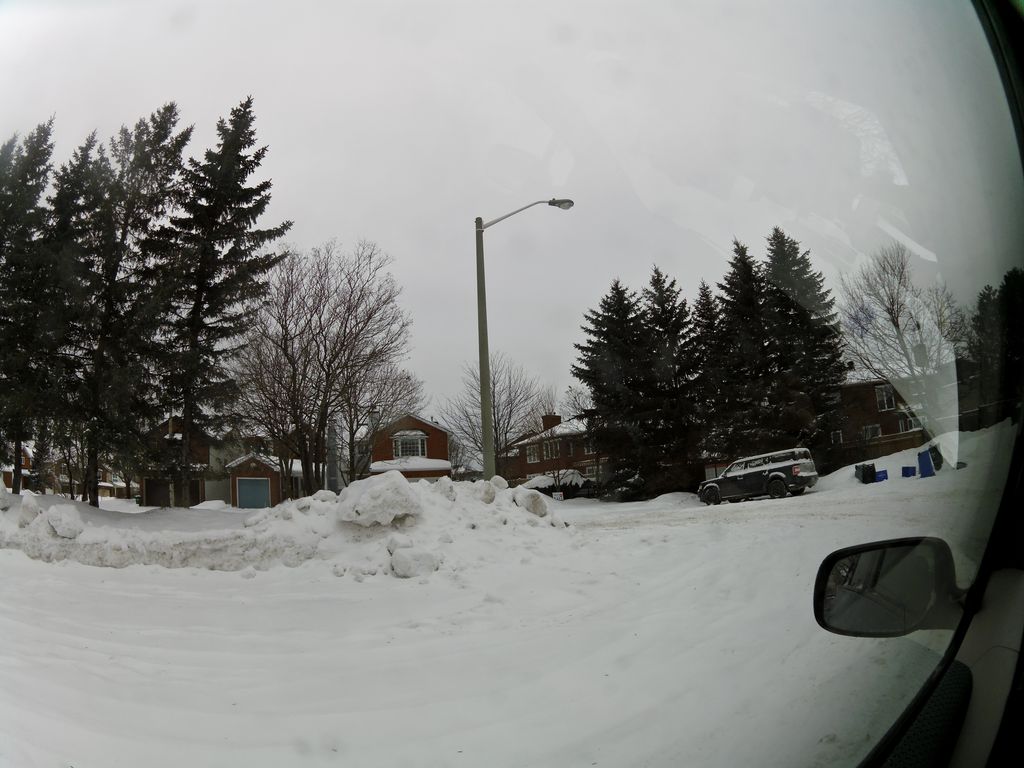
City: ottawa-gatineau